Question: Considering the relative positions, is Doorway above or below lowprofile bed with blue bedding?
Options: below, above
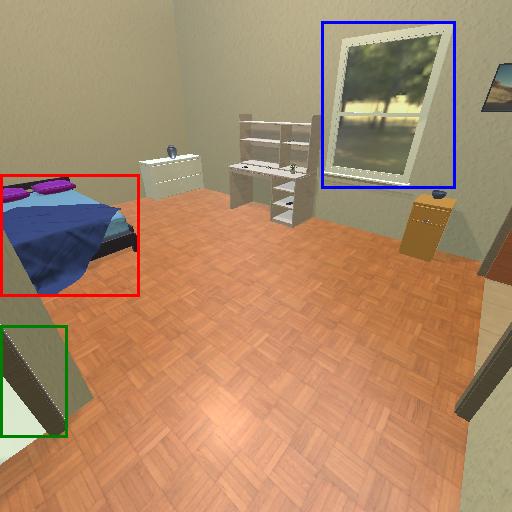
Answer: below